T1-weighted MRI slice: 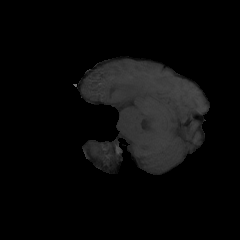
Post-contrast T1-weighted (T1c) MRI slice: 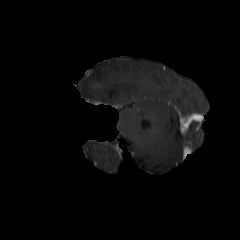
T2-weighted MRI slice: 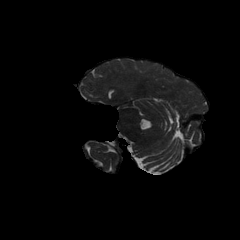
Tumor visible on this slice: no